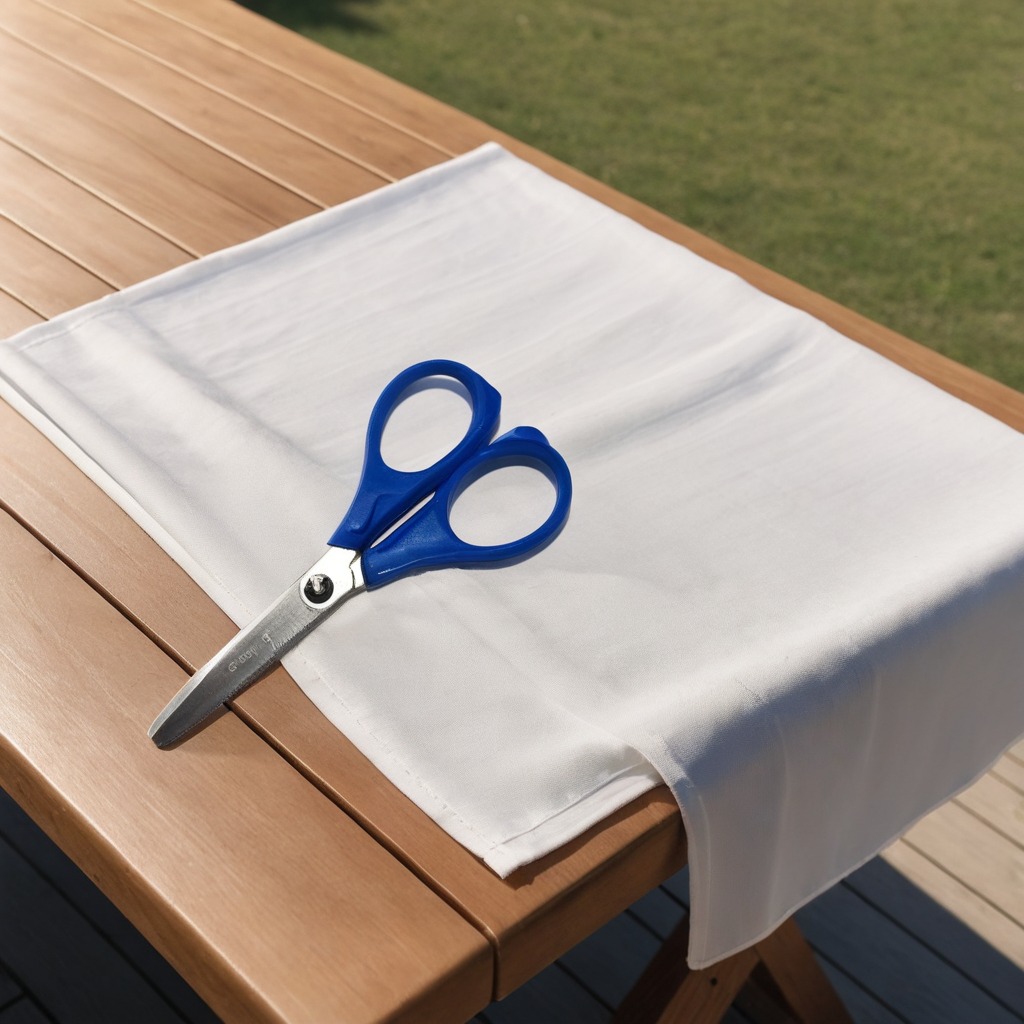
A scissor is lying on the wooden table.